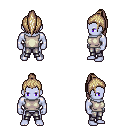
a pixel art fantasy rpg character, male body template, dark elf, purple skin, white sleeveless shirt, metal pants, white blonde long topknot hairstyle, four views (front, back, left, right), 2x2 character sprite sheet, small pixel art, hard edges, no anti-aliasing